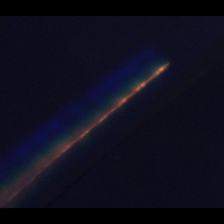
Taxon: Psuedo-nitzschia
Group: Diatoms